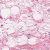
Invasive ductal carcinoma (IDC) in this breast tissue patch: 0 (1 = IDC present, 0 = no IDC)